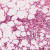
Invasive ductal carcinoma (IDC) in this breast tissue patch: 1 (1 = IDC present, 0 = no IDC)